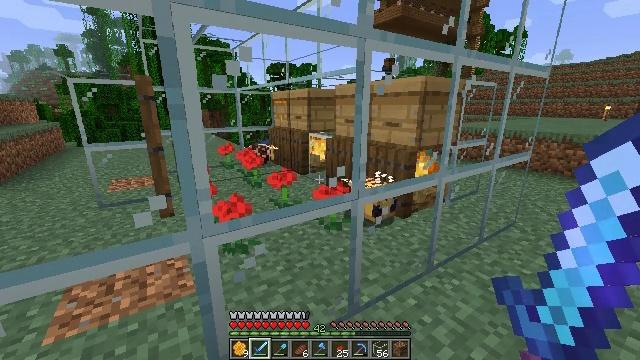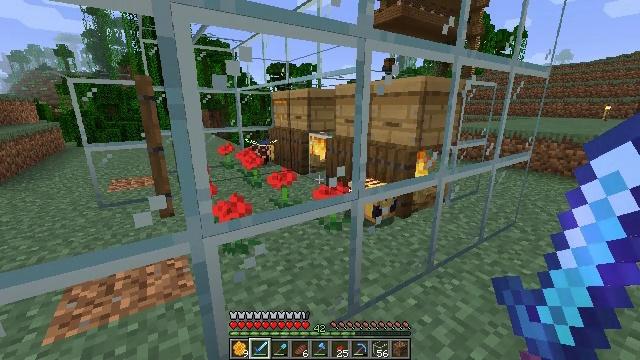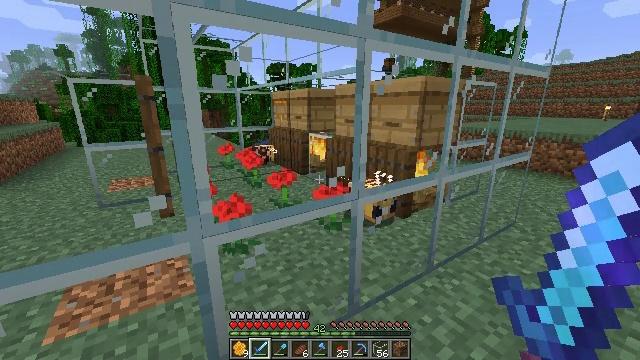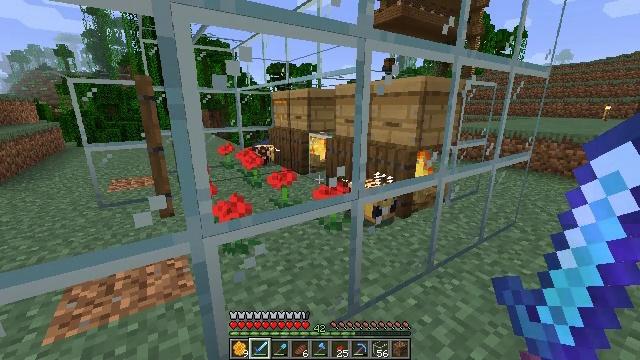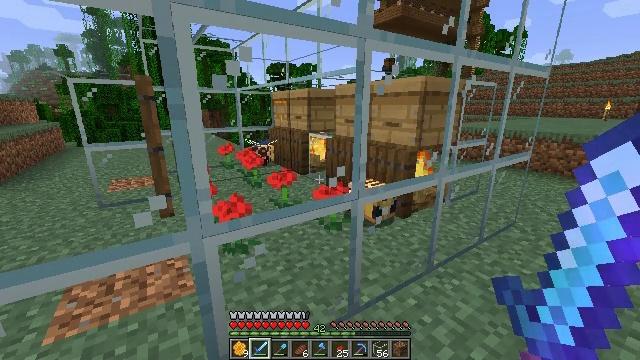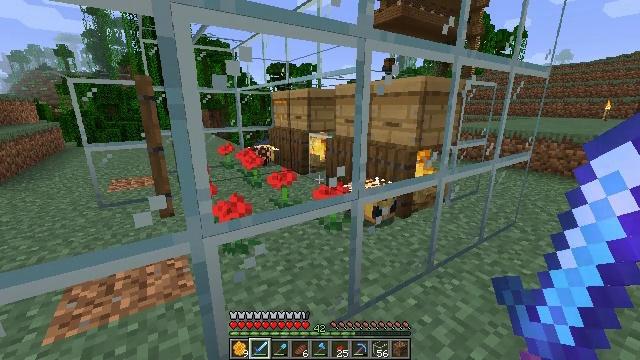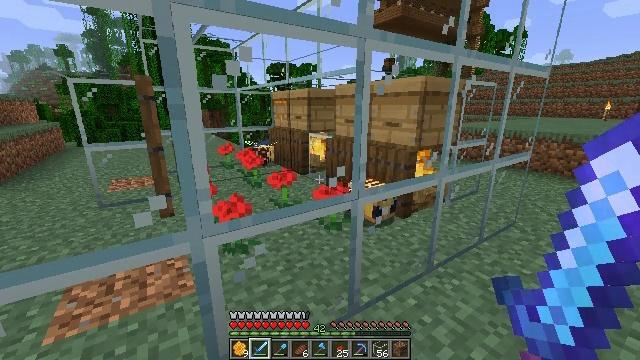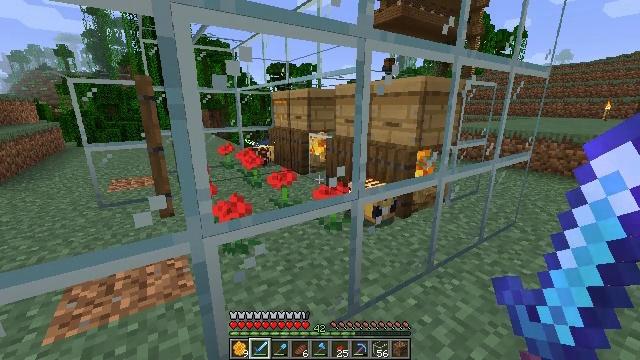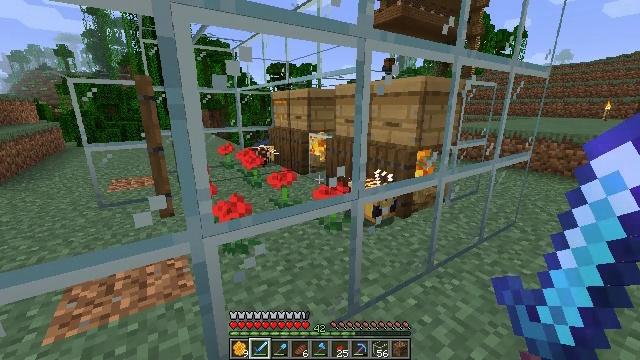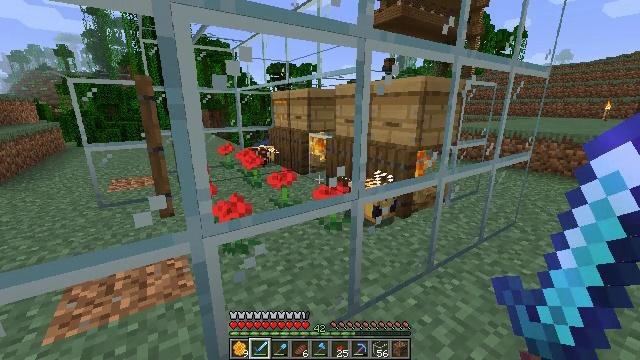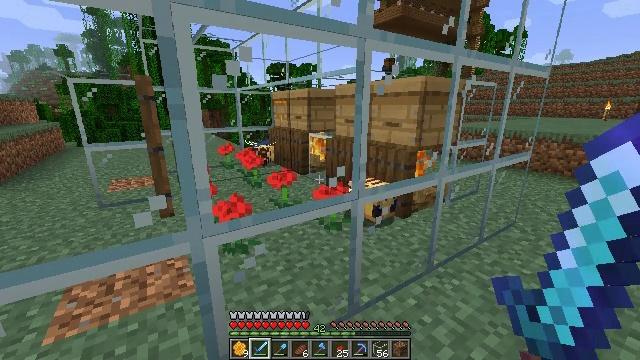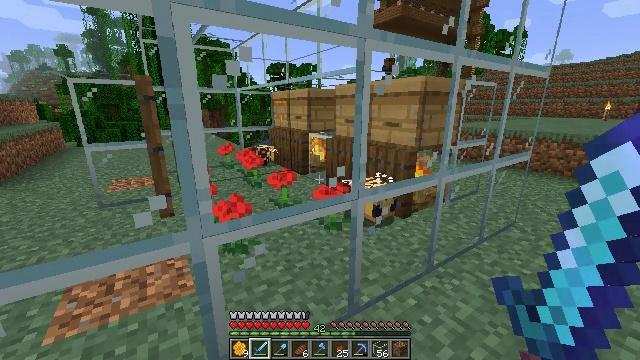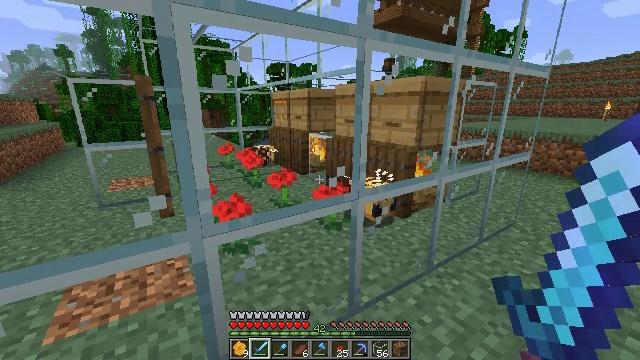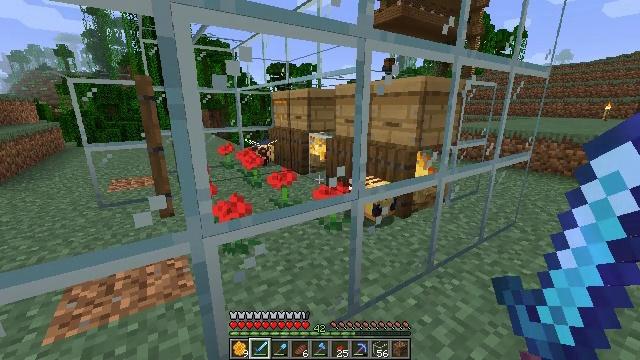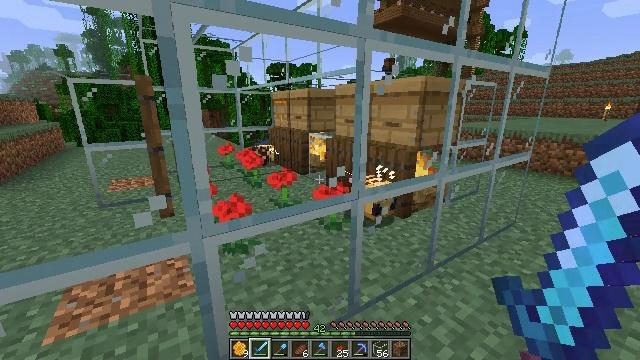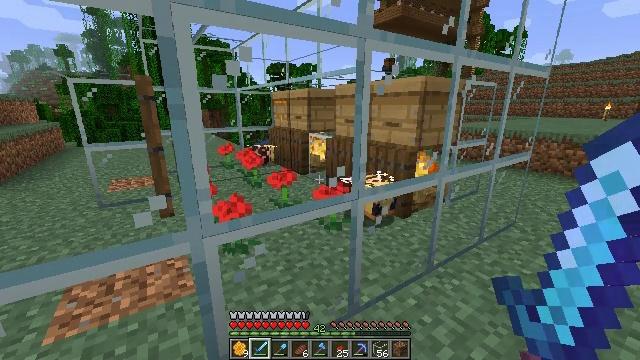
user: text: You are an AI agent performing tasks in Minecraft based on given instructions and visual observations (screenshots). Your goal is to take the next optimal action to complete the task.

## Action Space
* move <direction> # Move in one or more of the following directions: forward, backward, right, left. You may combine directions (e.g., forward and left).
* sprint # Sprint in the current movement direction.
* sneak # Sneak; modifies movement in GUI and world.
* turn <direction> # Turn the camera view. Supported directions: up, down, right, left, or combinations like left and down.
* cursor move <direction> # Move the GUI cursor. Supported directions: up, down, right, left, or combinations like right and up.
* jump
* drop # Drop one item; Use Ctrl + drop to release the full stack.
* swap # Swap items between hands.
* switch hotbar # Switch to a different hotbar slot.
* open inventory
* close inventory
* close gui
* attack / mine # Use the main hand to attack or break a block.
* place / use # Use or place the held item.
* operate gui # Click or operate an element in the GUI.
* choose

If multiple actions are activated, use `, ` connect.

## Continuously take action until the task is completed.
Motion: motion action
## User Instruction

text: Collect the beehive for bees.
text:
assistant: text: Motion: no_op
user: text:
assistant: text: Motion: no_op
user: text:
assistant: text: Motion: no_op
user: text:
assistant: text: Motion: no_op
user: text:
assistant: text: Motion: no_op
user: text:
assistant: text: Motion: no_op
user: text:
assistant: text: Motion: no_op
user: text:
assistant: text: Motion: no_op
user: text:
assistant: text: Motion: no_op
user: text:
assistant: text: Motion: no_op
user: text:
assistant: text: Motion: no_op
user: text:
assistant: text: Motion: no_op
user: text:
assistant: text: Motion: no_op
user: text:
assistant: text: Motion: no_op
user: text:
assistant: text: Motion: no_op
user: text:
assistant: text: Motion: no_op
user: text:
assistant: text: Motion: no_op
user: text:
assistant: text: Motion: no_op
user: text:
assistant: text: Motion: no_op
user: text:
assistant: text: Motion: no_op
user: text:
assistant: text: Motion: no_op
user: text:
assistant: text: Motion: no_op
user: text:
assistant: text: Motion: no_op
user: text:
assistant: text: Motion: no_op
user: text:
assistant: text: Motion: no_op
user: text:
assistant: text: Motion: no_op
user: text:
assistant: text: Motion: no_op
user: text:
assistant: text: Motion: no_op
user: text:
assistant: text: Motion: no_op
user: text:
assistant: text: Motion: no_op